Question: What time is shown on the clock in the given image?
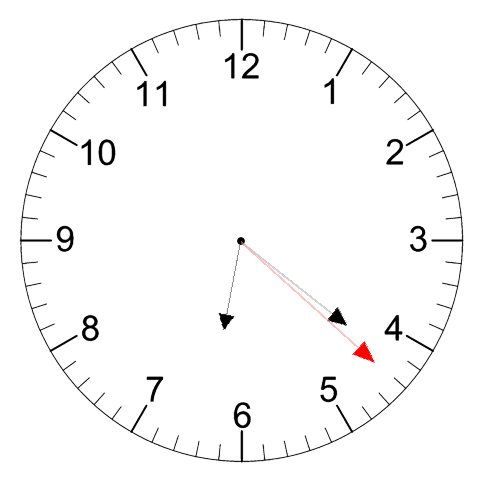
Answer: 06:21:22